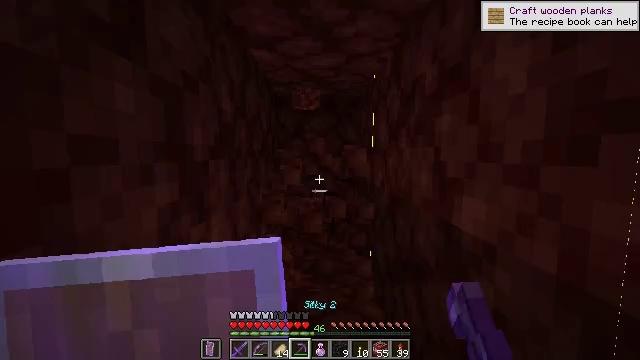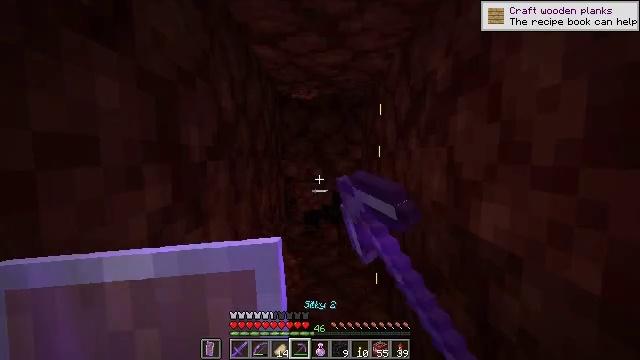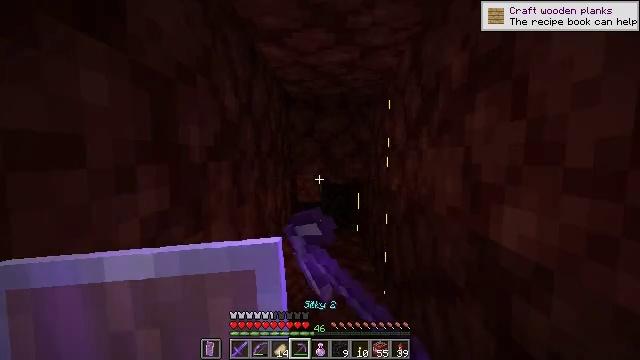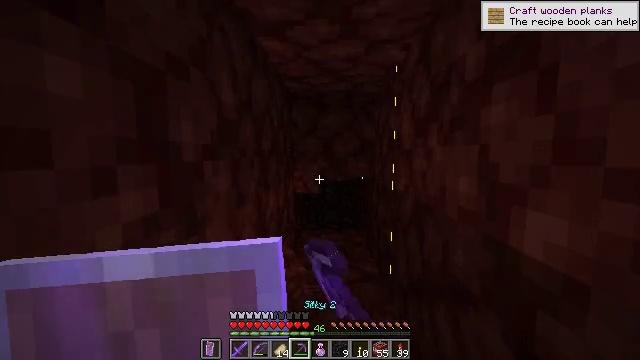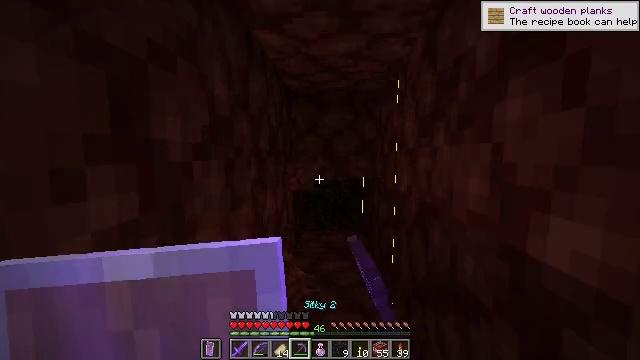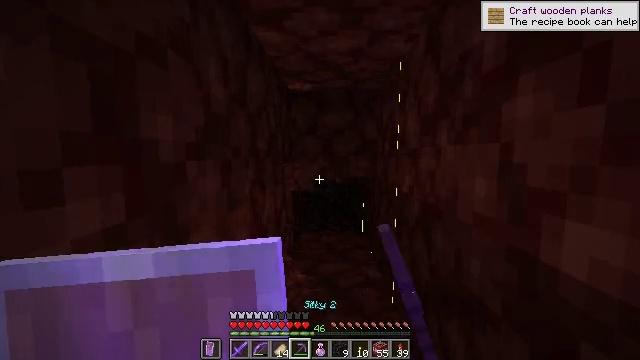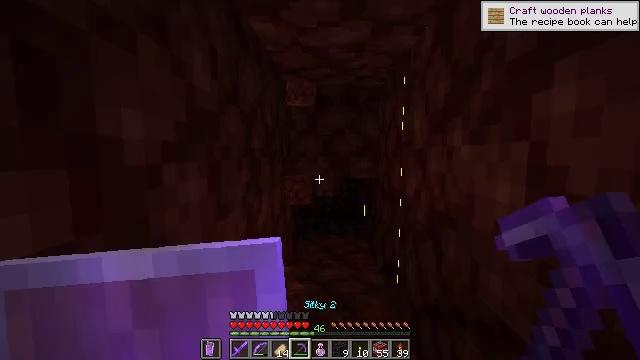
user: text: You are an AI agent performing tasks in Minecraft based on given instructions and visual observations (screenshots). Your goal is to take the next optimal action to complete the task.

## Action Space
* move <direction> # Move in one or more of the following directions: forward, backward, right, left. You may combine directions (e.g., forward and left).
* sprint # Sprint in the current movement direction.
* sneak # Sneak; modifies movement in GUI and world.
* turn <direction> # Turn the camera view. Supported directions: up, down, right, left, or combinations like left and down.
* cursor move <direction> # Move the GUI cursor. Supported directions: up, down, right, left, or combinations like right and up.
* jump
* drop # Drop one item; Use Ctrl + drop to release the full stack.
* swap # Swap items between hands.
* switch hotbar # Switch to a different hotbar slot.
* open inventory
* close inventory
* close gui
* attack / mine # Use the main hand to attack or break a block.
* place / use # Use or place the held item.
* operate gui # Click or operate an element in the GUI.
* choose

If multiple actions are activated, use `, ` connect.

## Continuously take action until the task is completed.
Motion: motion action
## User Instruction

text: Dig up blackstone from the depths.
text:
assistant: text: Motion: move forward, sneak, turn left, attack / mine
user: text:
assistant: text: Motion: move forward, sneak, turn left, attack / mine
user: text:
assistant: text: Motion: move forward, sneak, attack / mine
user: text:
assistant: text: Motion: move forward, sneak, attack / mine
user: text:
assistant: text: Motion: move forward, sneak, attack / mine
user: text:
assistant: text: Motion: move forward, sneak, attack / mine
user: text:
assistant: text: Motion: sneak, attack / mine